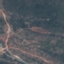
Label: HerbaceousVegetation